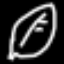
Label: leaf